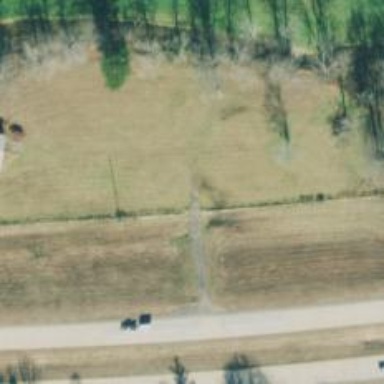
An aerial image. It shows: Driveway.